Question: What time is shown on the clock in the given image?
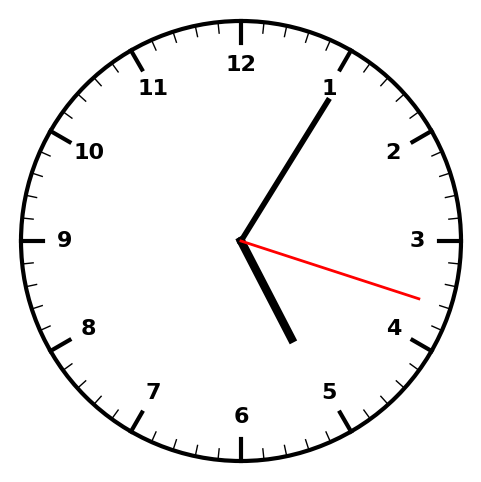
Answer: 05:05:18